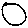
Label: circle